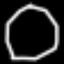
Label: octagon